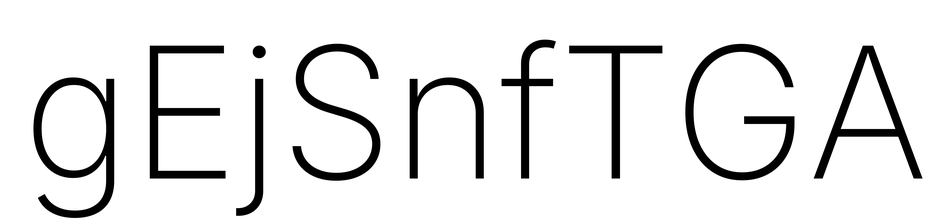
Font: Inter_ExtraLight